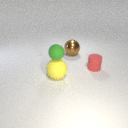
small green rubber sphere above large yellow rubber sphere